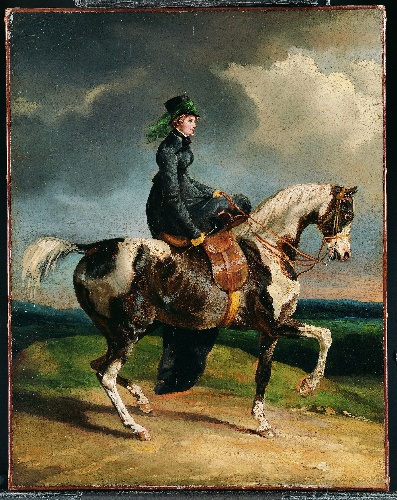
Title: Horsewoman
Artist: Théodore Gericault
Artist bio: French, Rouen 1791–1824 Paris
Date: 1820 or later
Object type: Painting
Classification: Paintings
Medium: Oil on canvas
Dimensions: 17 1/2 x 13 3/4 in. (44.5 x 34.9 cm)
Department: European Paintings
Credit line: Bequest of Mrs. Charles Wrightsman in honor of Mercedes Bass, 2019
Accession year: 2019
Repository: Metropolitan Museum of Art, New York, NY
Tags: Portraits|Women|Horses